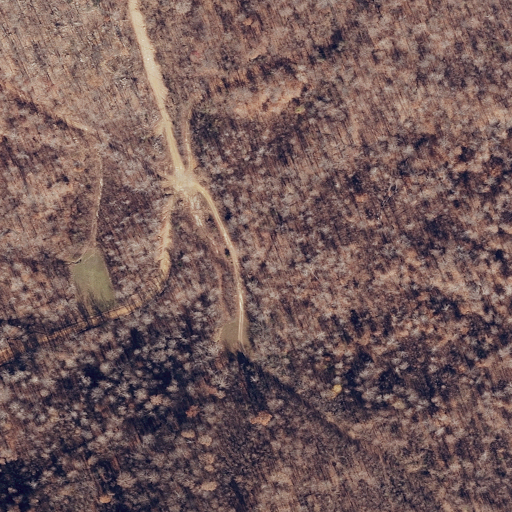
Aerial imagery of gap in Alabama named Shores Low Gap containing deciduous forest, shrub, and pasture